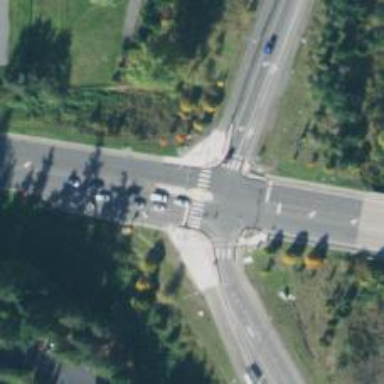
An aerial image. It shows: Zebra crossing with central island.